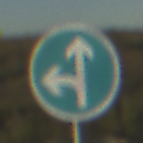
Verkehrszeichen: VorgeschriebeneFahrtrichtungGeradeausOderLinks
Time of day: SunriseSunset
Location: Outdoor (Nature)
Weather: PartlyCloudy
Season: NotSpecified
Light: Natural